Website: lowes
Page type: billing-address
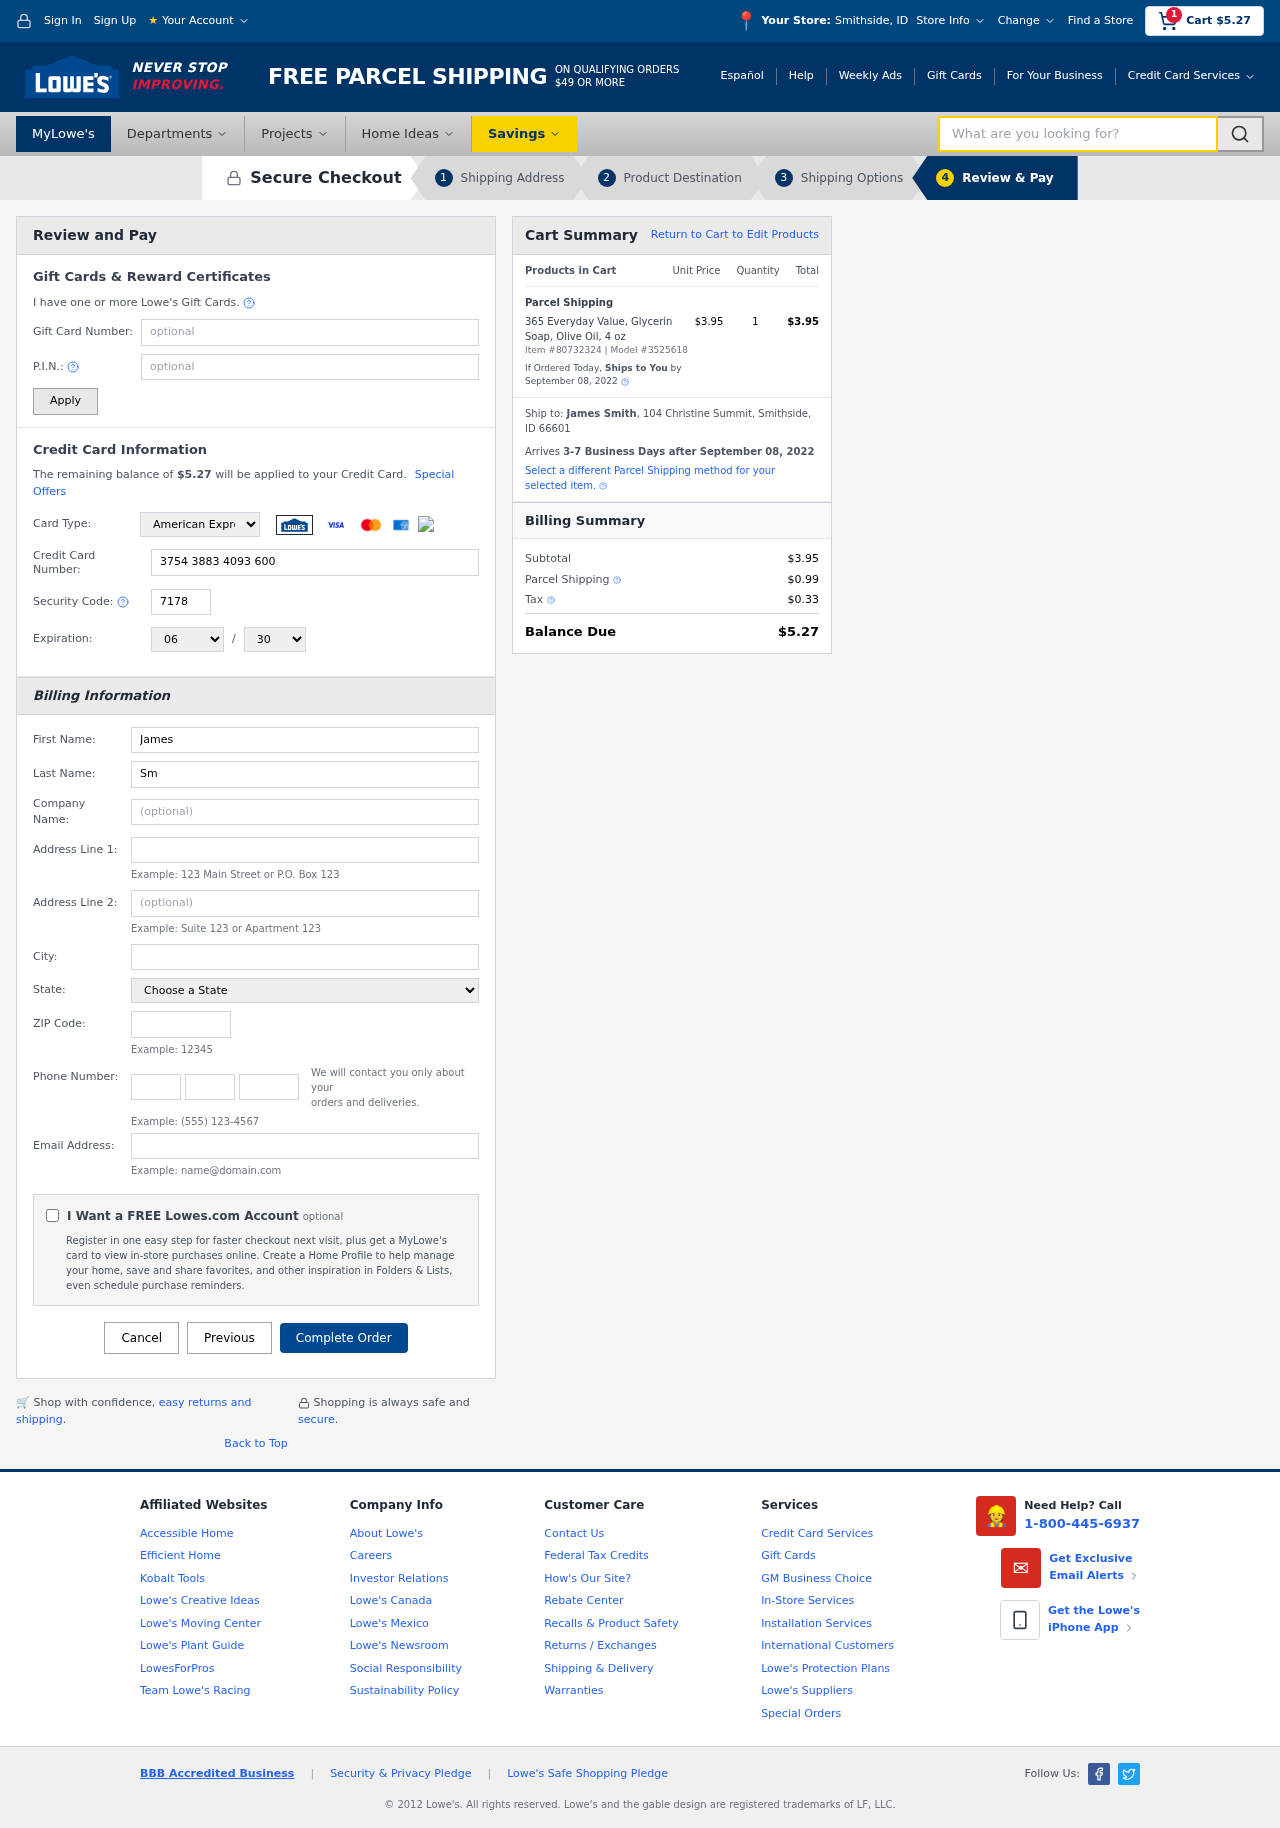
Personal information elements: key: PII_CARD_CVV
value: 7178
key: PII_CARD_EXPIRY_MONTH
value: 06
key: PII_CARD_EXPIRY_YEAR
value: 30
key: PII_CARD_NUMBER
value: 3754 3883 4093 600
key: PII_CARD_TYPE
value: American Express
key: PII_CITY
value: Smithside
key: PII_CITY_STATE
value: Smithside, ID
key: PII_COMPANY
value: Collins, Rich and Gardner
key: PII_EMAIL
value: james.smith@hotmail.com
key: PII_FIRSTNAME
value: James
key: PII_FULLNAME
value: James Smith
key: PII_LASTNAME
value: Smith
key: PII_PHONE_AREA
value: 987
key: PII_PHONE_PREFIX
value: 496
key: PII_PHONE_SUFFIX
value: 4797
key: PII_POSTCODE
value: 66601
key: PII_STATE
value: Idaho
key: PII_STREET
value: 104 Christine Summit
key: PII_STREET2
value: Apt. 219
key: PII_CITY_STATE_ZIP
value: Smithside, ID 66601
Product elements: key: PRODUCT1_NAME
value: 365 Everyday Value, Glycerin Soap, Olive Oil, 4 oz
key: PRODUCT1_PRICE
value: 3.95
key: PRODUCT1_QUANTITY
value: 1
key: PRODUCT_ITEM_NUMBER
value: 80732324
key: PRODUCT_MODEL_NUMBER
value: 3525618
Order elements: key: ORDER_SUBTOTAL
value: $5.27
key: ORDER_TOTAL
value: $5.27
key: ORDER_SHIPPING_DATE
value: September 08, 2022
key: ORDER_SUBTOTAL
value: $3.95
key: ORDER_DELIVERY_DATE
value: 3-7 Business Days after September 08, 2022
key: ORDER_SHIPPING_DATE2
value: September 08, 2022
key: ORDER_SUBTOTAL2
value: $3.95
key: ORDER_SHIPPING_COST
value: $0.99
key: ORDER_TAX
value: $0.33
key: ORDER_TOTAL2
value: $5.27
Search elements: key: HEADER_SEARCH
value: What are you looking for?